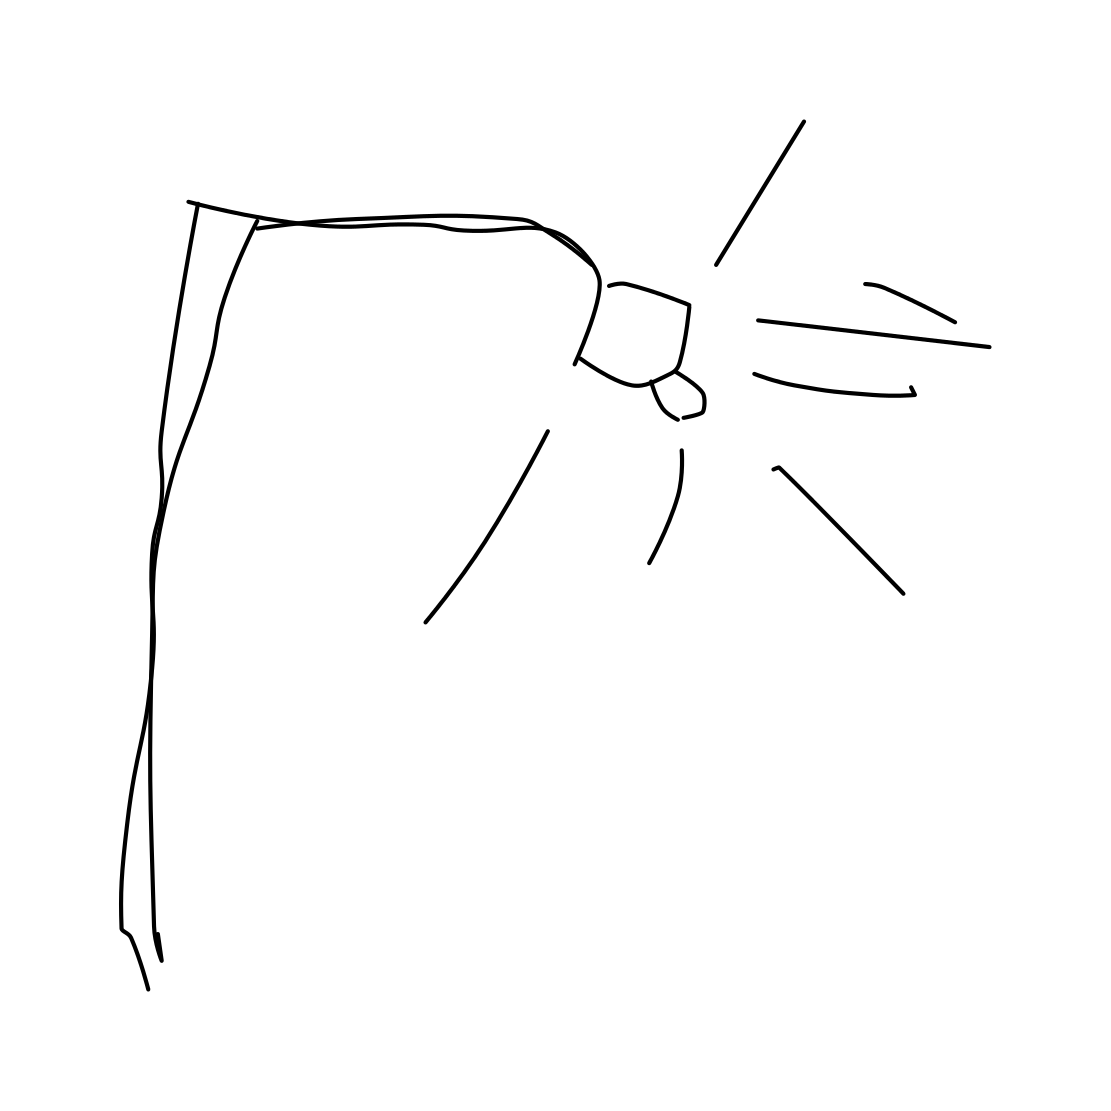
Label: streetlight